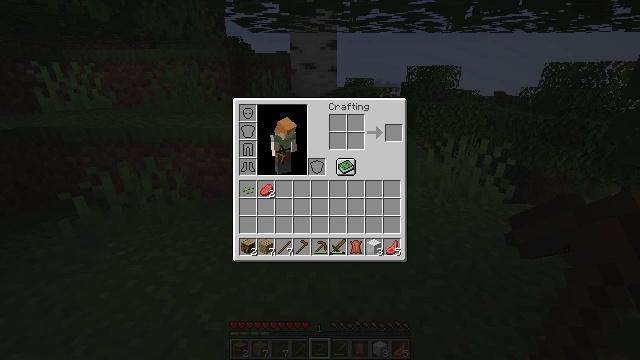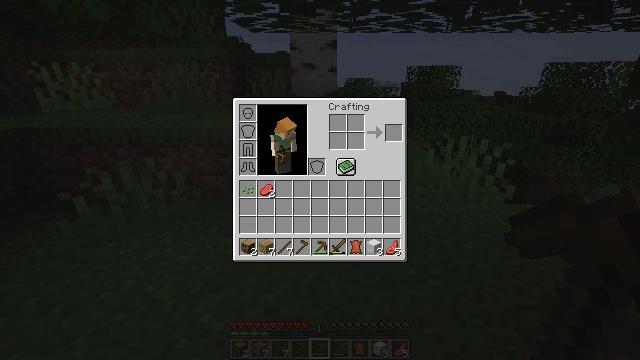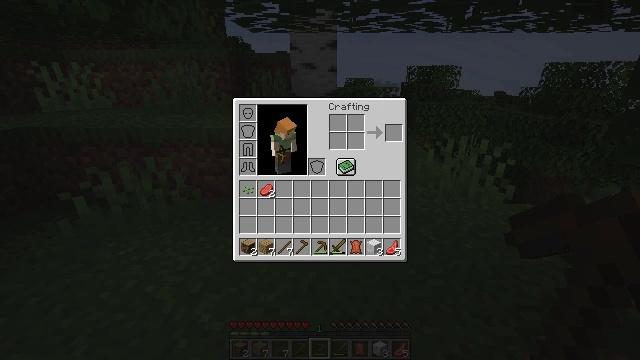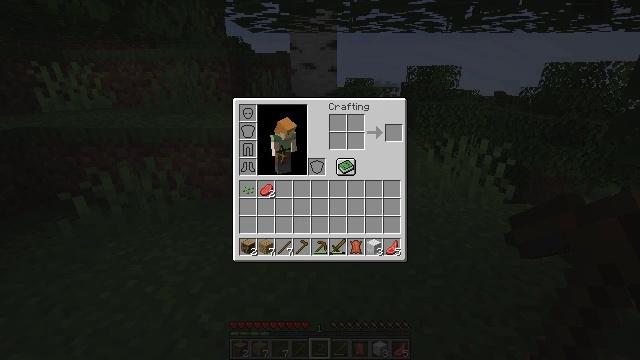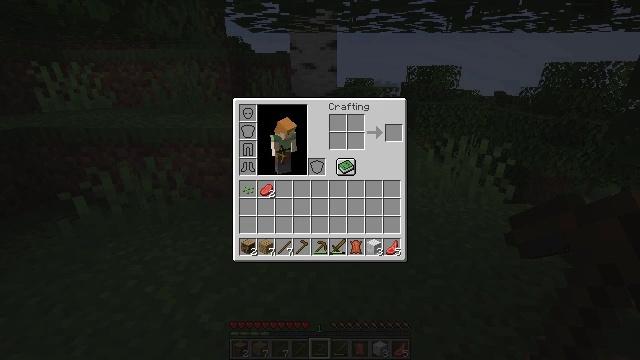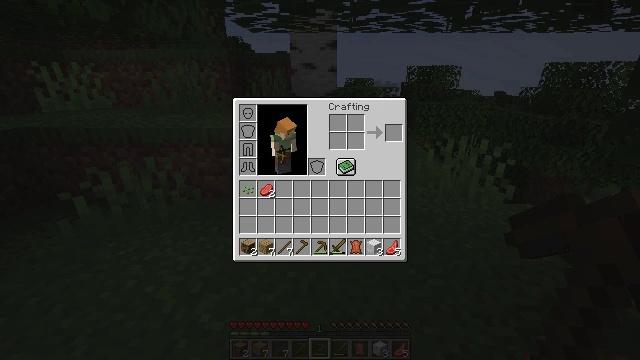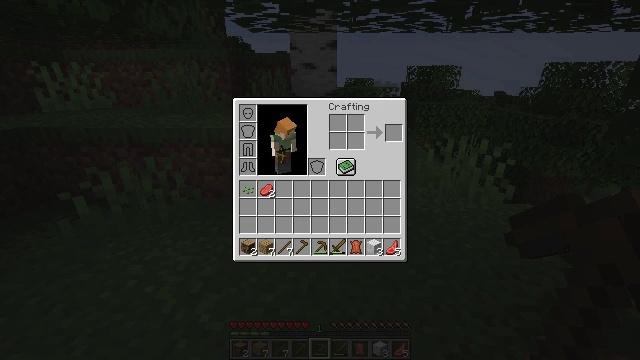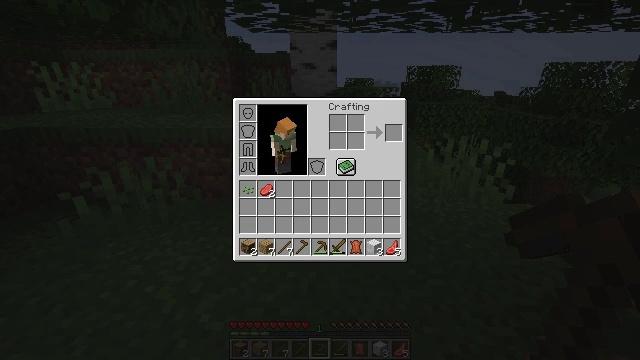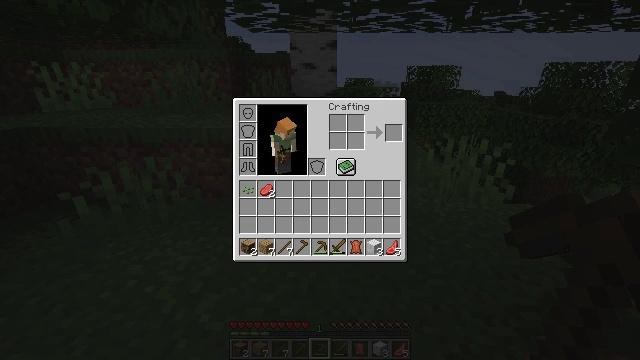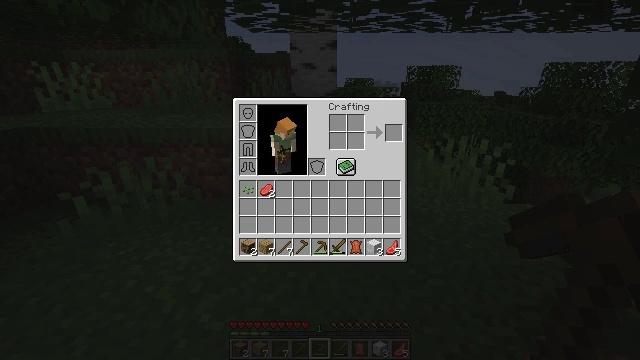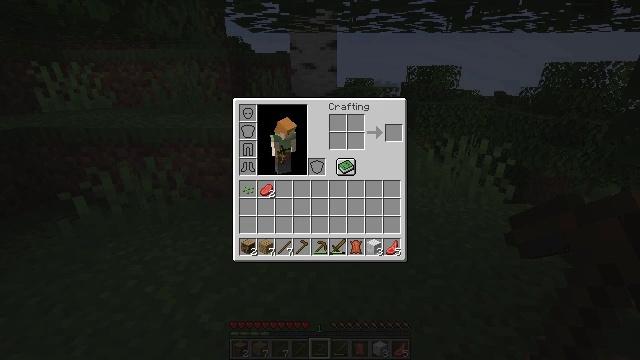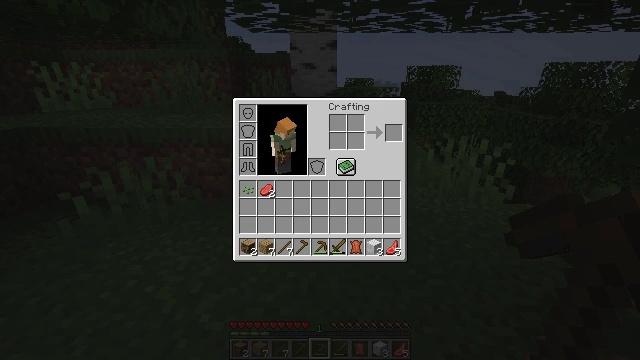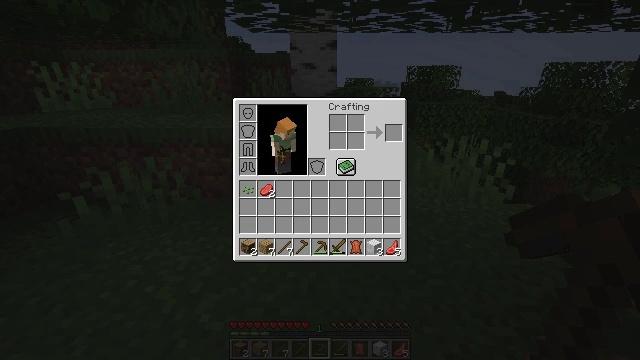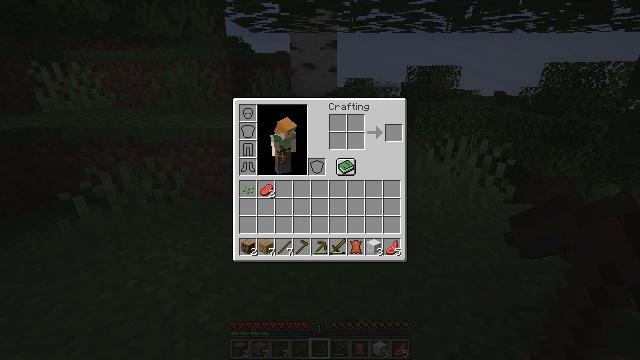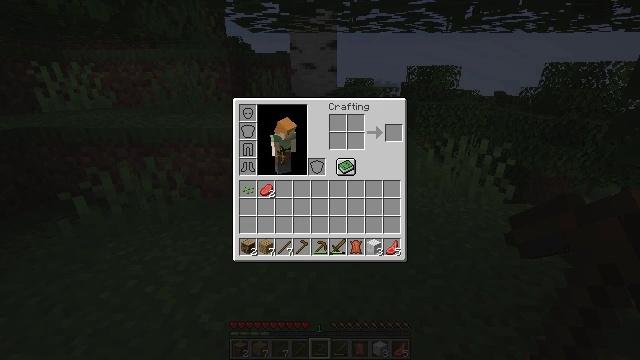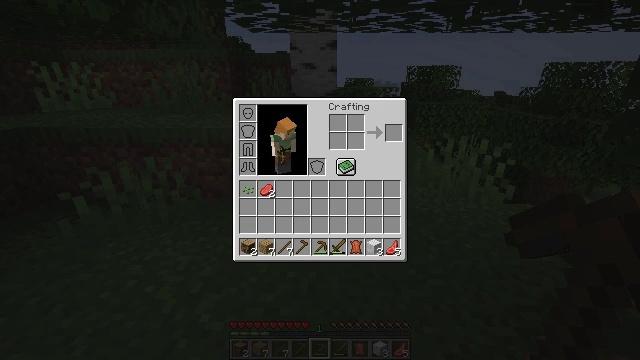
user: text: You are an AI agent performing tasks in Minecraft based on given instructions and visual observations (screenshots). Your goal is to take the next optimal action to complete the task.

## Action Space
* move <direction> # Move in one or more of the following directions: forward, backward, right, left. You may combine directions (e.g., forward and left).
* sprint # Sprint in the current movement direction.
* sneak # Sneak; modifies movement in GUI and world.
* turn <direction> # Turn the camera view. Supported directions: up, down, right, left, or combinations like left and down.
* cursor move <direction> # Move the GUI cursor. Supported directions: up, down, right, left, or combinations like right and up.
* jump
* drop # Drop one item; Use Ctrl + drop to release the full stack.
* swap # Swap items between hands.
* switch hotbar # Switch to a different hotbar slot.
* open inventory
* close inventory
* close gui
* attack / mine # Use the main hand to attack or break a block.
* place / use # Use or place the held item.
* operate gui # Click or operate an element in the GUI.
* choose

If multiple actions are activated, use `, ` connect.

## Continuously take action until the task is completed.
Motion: motion action
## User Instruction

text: Collect oak log for crafting.
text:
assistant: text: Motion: no_op
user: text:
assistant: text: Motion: no_op
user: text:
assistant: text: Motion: no_op
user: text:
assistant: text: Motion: no_op
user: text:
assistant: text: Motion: no_op
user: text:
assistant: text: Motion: no_op
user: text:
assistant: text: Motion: no_op
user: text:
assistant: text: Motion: no_op
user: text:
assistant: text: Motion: no_op
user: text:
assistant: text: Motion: no_op
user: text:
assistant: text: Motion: no_op
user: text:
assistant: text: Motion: no_op
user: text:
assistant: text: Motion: no_op
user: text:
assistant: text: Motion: no_op
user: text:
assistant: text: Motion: no_op
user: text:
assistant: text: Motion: cursor move left
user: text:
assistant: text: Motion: cursor move left
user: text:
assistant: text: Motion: cursor move left
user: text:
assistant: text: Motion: cursor move left
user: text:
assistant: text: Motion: cursor move left
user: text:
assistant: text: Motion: cursor move left
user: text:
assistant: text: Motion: cursor move left
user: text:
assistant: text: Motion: no_op
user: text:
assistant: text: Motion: no_op
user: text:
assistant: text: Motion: cursor move left
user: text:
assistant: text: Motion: no_op
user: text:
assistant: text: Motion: cursor move left
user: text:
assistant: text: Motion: no_op
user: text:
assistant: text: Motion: no_op
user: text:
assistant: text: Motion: no_op